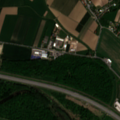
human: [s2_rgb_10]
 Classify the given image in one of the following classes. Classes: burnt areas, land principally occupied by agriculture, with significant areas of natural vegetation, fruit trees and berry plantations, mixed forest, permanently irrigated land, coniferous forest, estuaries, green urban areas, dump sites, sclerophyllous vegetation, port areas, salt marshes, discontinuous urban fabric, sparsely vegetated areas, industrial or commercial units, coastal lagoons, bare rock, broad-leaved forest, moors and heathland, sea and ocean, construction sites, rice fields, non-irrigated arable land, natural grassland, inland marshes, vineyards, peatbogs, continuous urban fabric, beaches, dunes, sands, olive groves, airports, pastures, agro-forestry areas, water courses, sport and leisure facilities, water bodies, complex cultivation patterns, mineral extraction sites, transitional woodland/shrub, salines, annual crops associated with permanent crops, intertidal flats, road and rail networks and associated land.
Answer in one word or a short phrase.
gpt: discontinuous urban fabric, industrial or commercial units, non-irrigated arable land, land principally occupied by agriculture, with significant areas of natural vegetation, broad-leaved forest